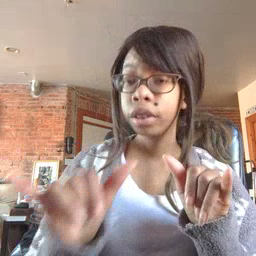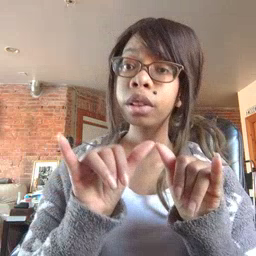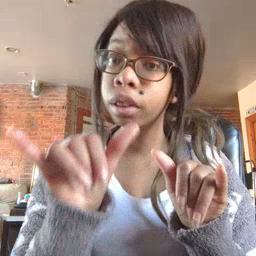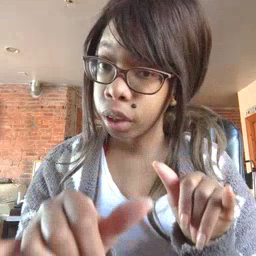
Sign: stay